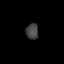
Tissue: prostate
Cell type: T cells
Senescence score: 0.7139
Nuclear area (px): 193
Mean DAPI intensity: 66.86